Question: I'm trying to use the Nexus S API 21 emulator on android studio, It works, except that the Buttons of the smartphones don't work.
Here is a screenshot :

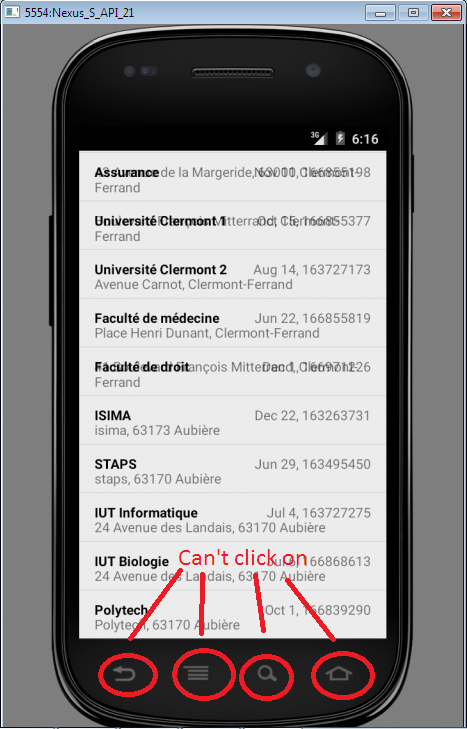
Answer: You are using hardware keys instead. So I think and will work. If you want to enable the keys on the device, try 'hw.mainKeys=no' in the emulators '.ini' file:
1. On OS X and Linux, you can find this ~/.android/avd/<avd_name>/config.ini.
2. Change line hw.mainKeys=yes to hw.mainKeys=no then restart your emulator.
At one time, there was a checkbox when you were creating the emulator to select to use hardware keys or not. I have since moved on to <URL>, an excellent android emulator replacement. If you can get this to work, I recommend trying that.